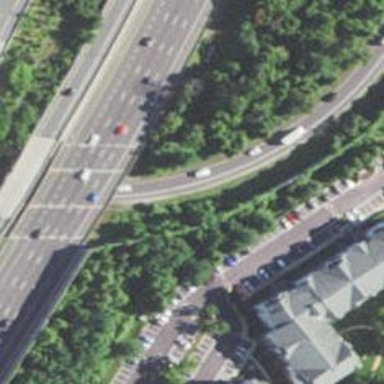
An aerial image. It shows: Asphalt motorway link.